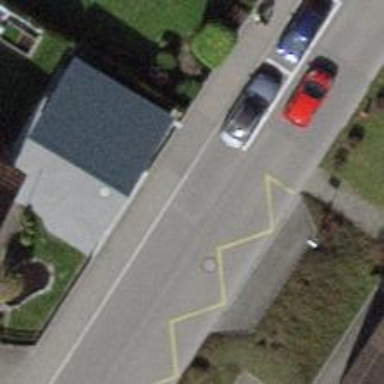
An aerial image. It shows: Public transport stop position.